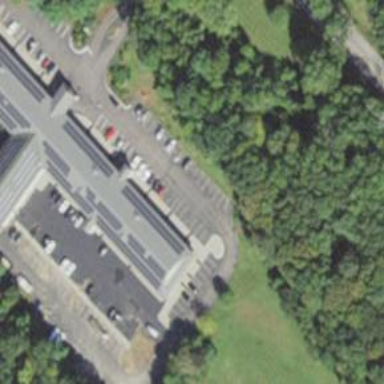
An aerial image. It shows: Parking area with surface.